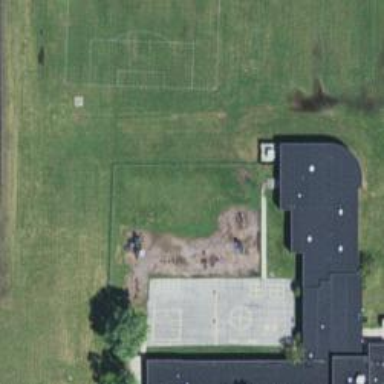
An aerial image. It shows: School building.